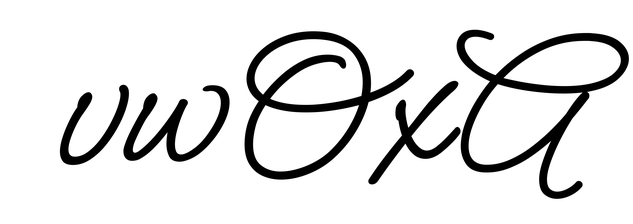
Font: MeowScript-Regular